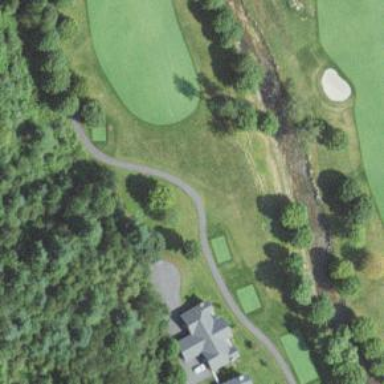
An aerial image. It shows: Service road used as golf cart path.